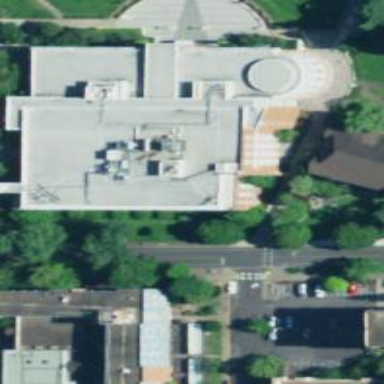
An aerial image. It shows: Building that serves as library.